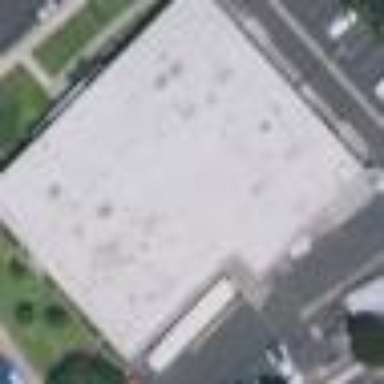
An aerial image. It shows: Industrial building.